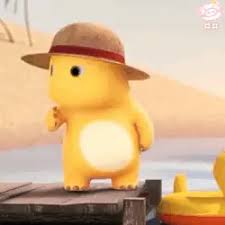
Label: nailong